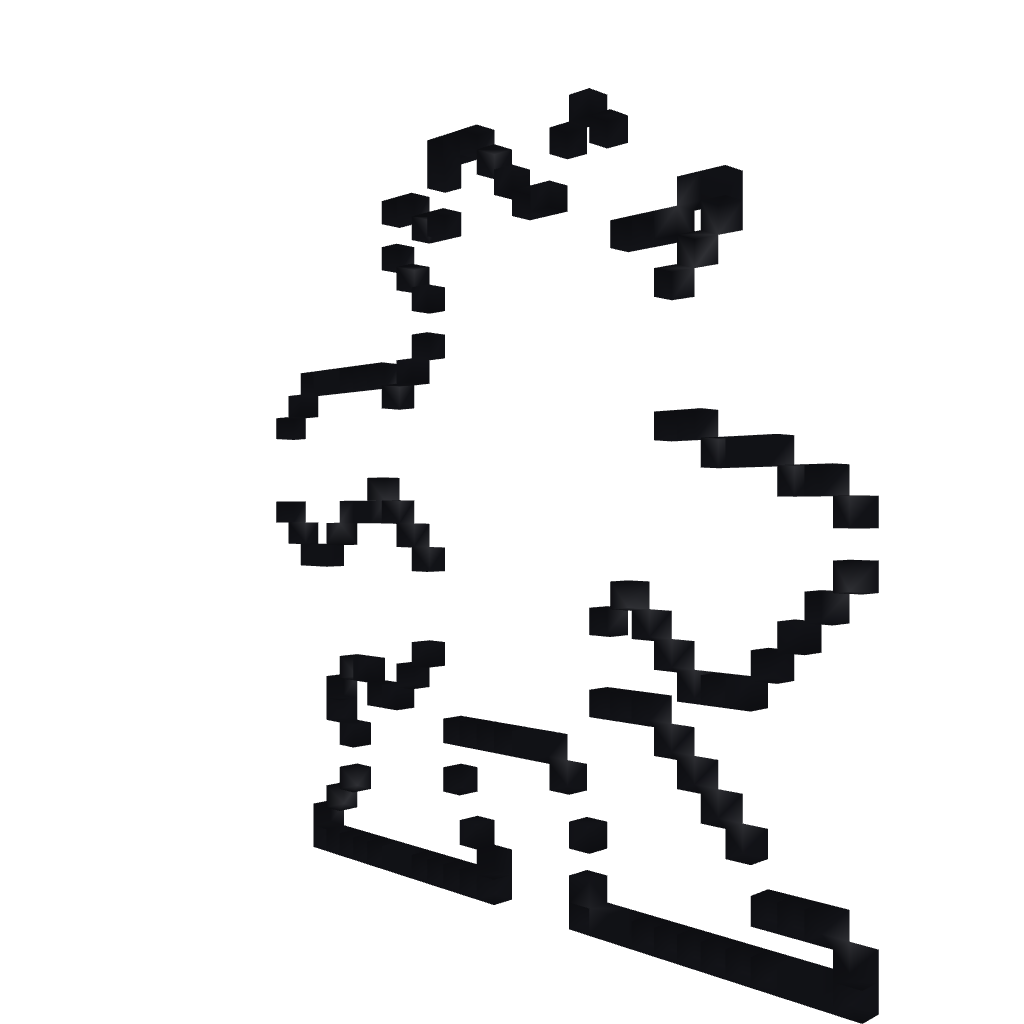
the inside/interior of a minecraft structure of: Gemini Man